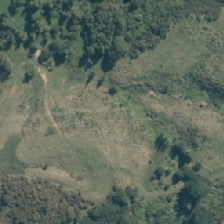
Land cover: grose_broom